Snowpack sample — Buffalo Mountain, Silverthorne, Colorado, USA (1/25/25, 10:11 AM MST)
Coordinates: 39.6222, -106.1139
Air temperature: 22 °F
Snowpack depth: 110 cm
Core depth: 40 cm
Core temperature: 46.4 °F
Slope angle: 12°, slope face: 102°
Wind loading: high
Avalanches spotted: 0
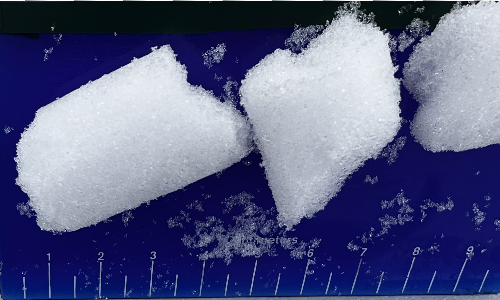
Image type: core
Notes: No avalanches nearby, collected on the outskirts of a fire break 15 meters from the treeline, on way to Buffalo and Red Mountain